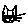
Label: cat